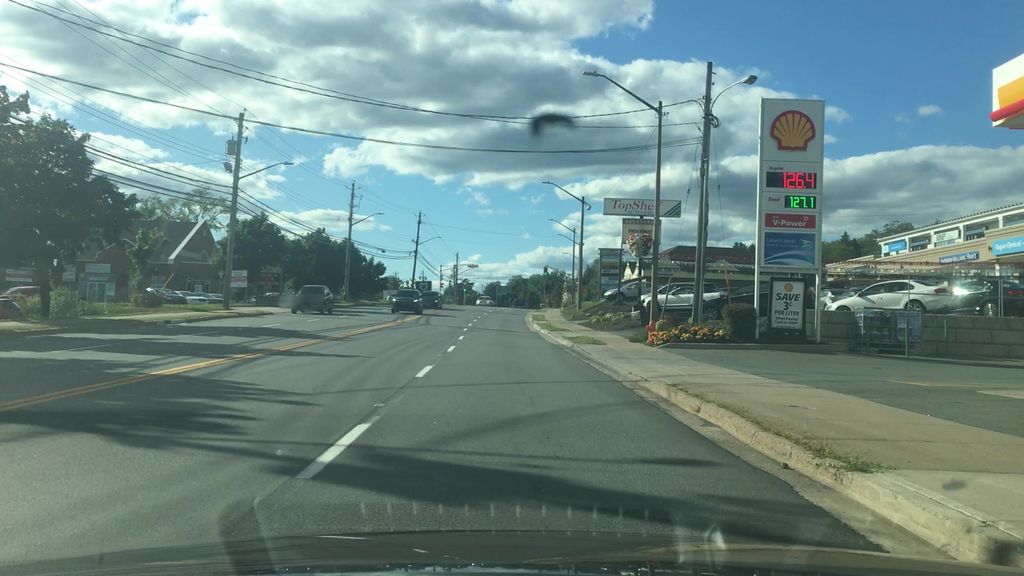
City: halifax